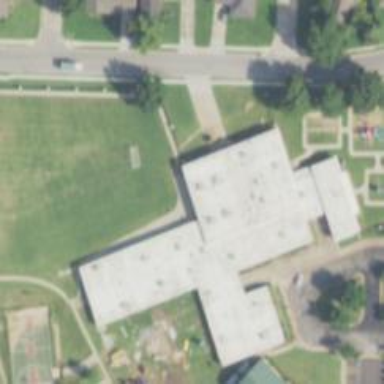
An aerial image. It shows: School with the designation "School."